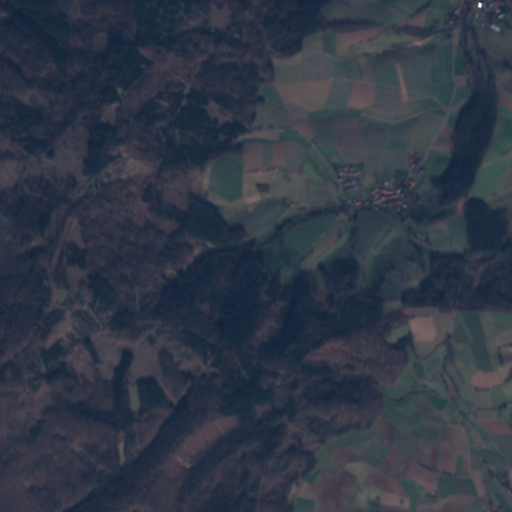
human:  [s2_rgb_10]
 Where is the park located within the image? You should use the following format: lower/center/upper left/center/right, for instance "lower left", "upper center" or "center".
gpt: The park is located in the upper right of the image.
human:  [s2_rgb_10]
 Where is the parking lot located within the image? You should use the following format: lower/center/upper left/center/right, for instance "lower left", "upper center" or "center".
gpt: The parking lot is located in the upper right of the image.
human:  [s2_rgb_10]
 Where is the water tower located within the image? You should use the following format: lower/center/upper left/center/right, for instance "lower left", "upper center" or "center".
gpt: The water tower is located in the lower right of the image.
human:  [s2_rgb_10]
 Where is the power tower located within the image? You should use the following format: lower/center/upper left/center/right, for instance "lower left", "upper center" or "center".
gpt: There is no power tower in the image.